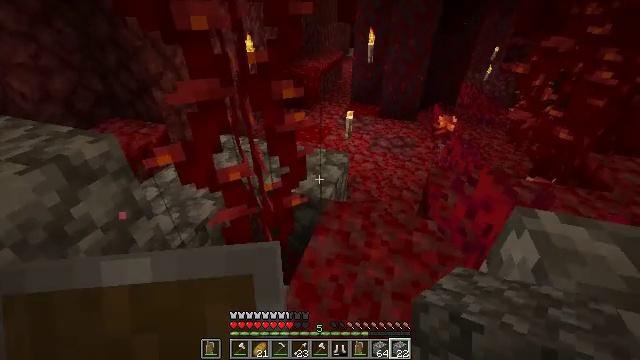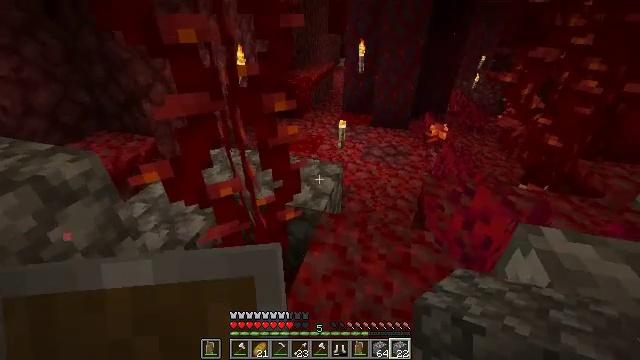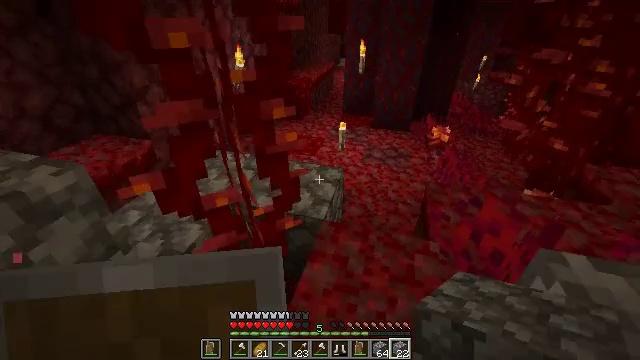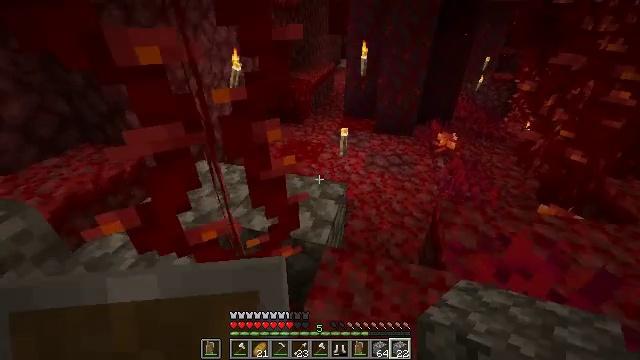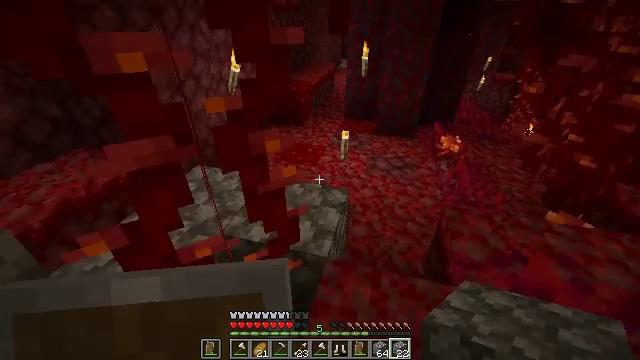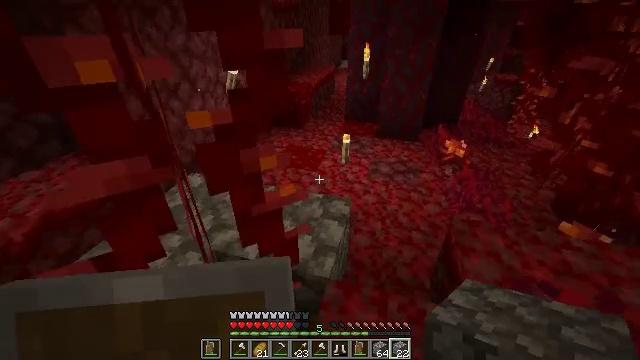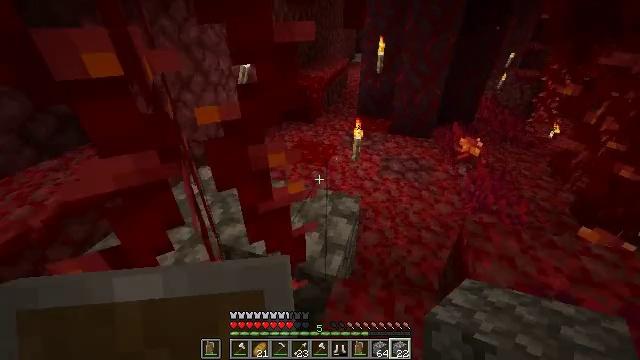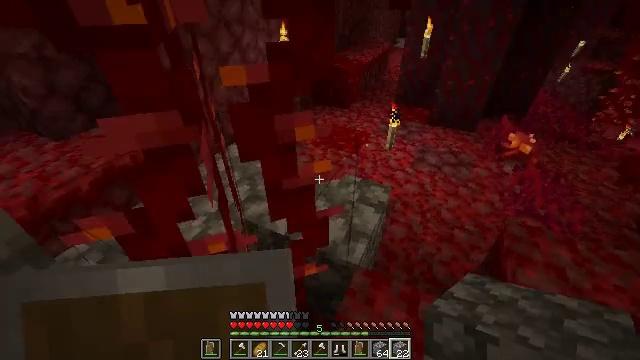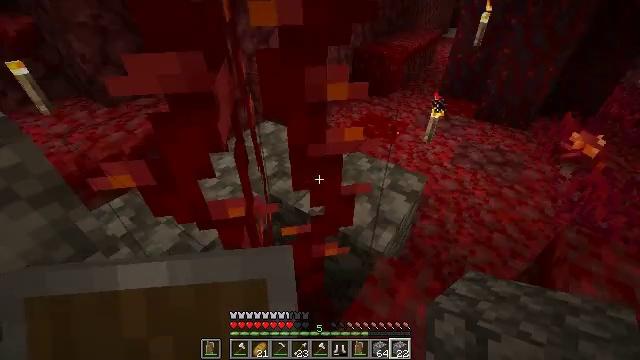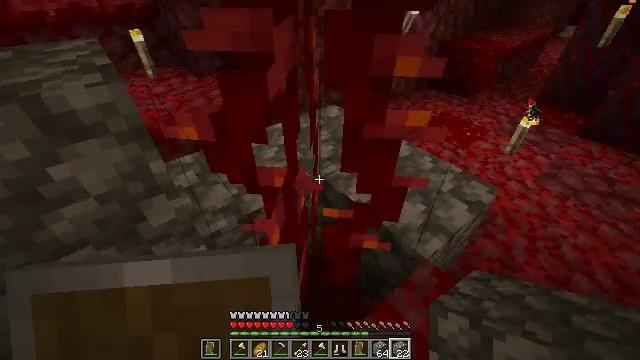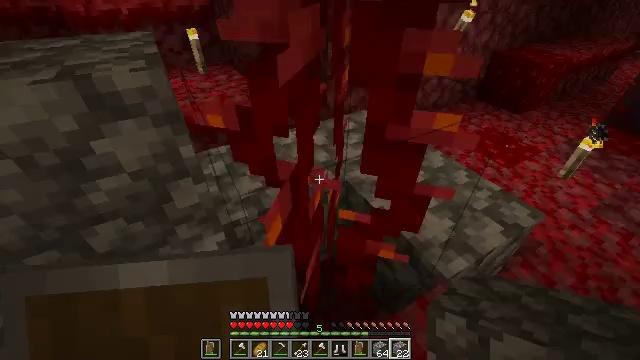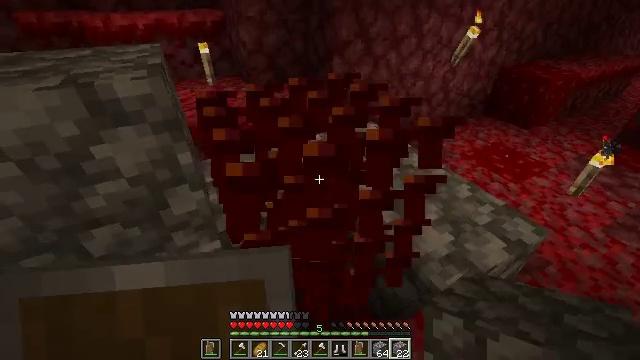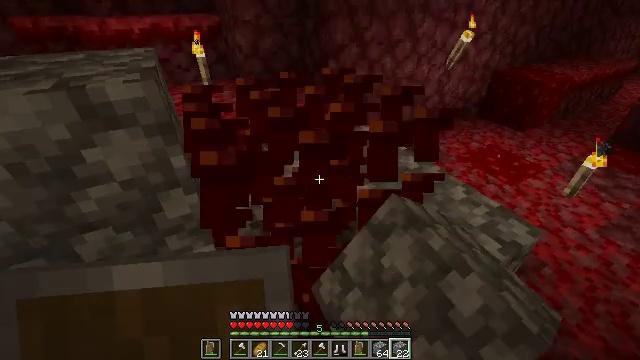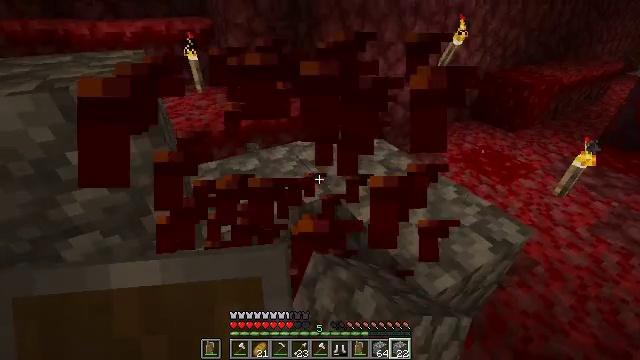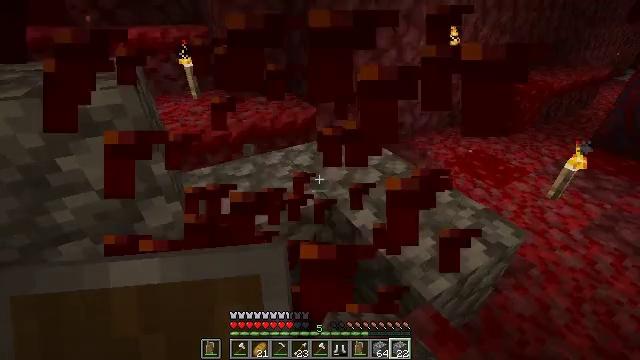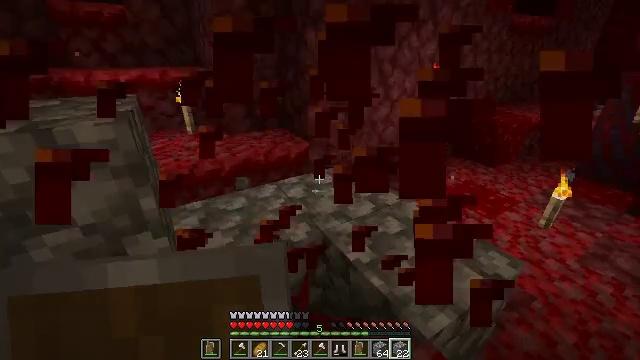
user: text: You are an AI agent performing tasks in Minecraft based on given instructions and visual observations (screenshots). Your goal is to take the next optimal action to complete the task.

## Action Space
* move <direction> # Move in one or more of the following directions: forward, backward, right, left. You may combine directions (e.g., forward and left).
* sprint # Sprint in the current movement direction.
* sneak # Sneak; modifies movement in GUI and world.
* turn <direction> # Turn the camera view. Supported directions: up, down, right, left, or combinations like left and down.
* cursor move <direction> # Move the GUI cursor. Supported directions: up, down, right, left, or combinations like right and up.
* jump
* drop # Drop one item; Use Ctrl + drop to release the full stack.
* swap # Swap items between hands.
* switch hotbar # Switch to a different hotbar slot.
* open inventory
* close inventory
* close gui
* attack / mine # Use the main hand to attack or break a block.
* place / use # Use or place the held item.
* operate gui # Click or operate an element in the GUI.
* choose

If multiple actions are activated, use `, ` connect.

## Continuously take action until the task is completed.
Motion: motion action
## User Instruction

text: Gather materials by mining the weeping vines plant.
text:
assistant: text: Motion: move forward, turn right and up
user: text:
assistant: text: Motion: move forward
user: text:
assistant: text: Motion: move forward
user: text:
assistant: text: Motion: move forward
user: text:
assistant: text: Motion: no_op
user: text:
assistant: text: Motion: sneak, turn left and down
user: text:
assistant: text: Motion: sneak, turn left and down
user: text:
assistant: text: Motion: move right, sneak, turn left and down
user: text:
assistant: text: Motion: move right, sneak, turn left and down
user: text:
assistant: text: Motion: move right, sneak, turn left and up
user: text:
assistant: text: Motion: move right, sneak, turn left and up, attack / mine
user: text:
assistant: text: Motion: sneak, attack / mine
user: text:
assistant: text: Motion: sneak, turn right, attack / mine
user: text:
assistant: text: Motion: sneak, turn up
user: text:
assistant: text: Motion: sneak, turn right and up
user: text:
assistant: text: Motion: sneak